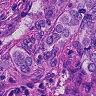
Metastatic tissue present: yes